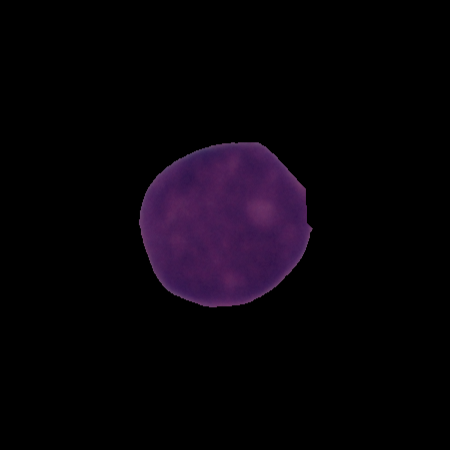
Label: cancer